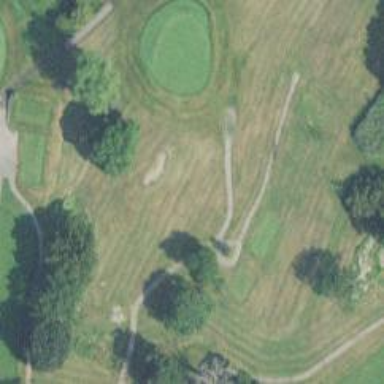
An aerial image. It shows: Path for both road and golf.